Field crop: maize
Growth stage: 2
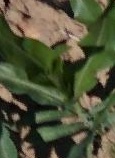
Species: maize